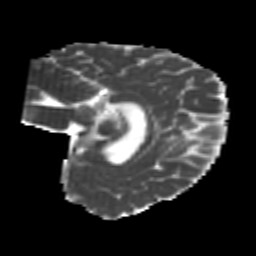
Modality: MD
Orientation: sagittal
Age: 23
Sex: female
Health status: healthy
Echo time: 0.074 s